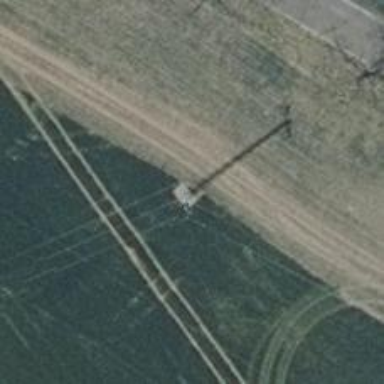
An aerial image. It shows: Minor power line with three cables.